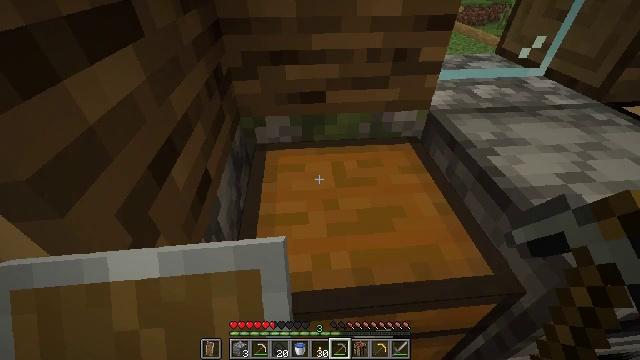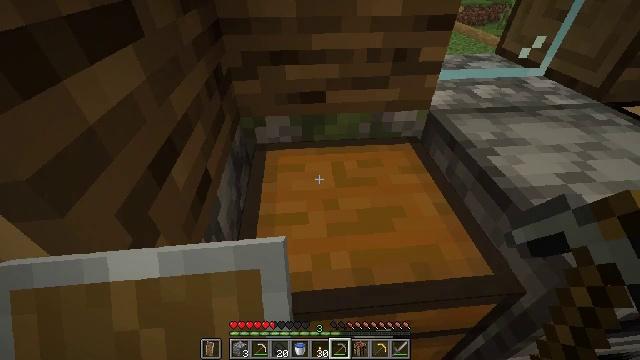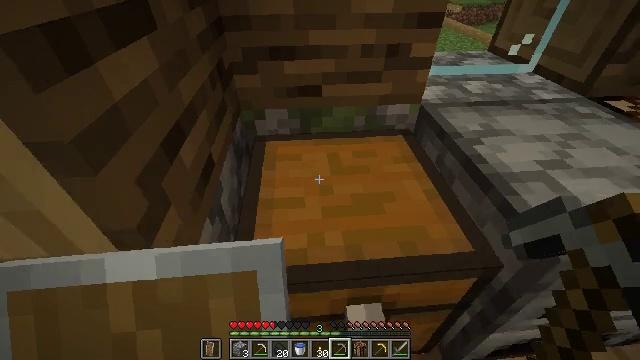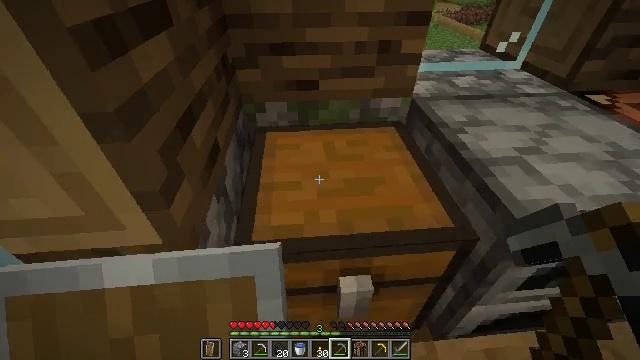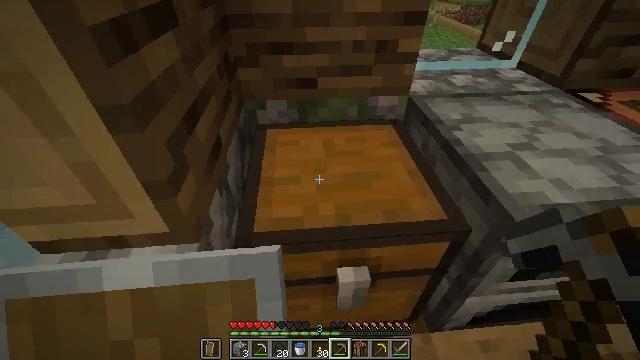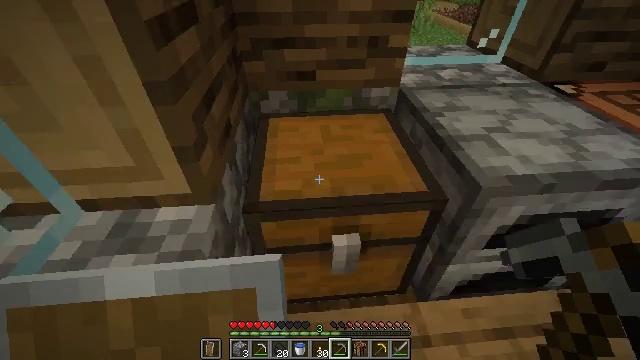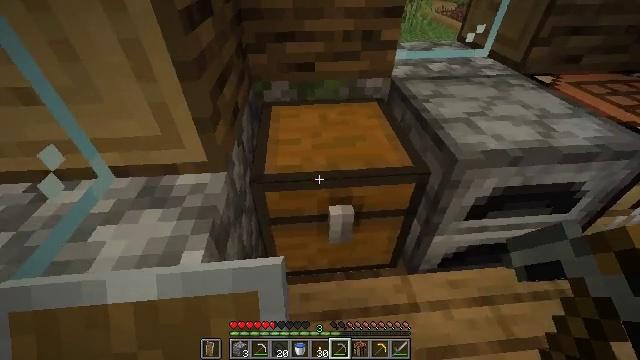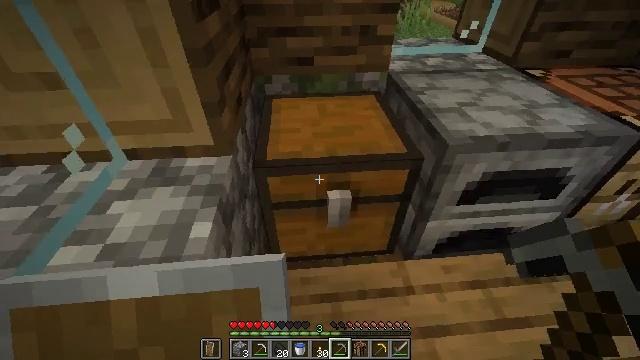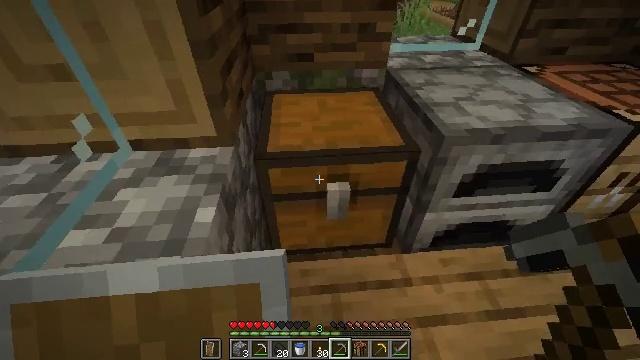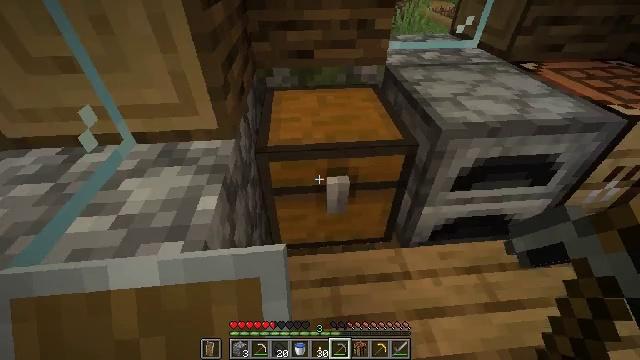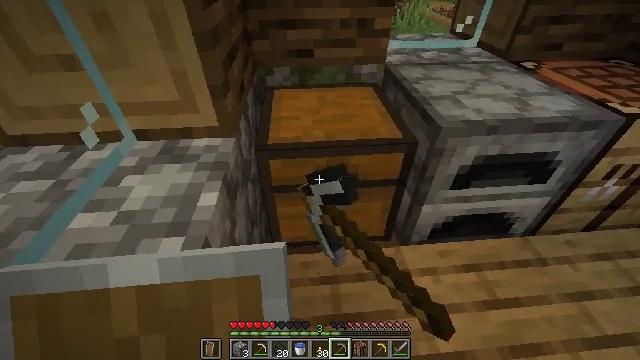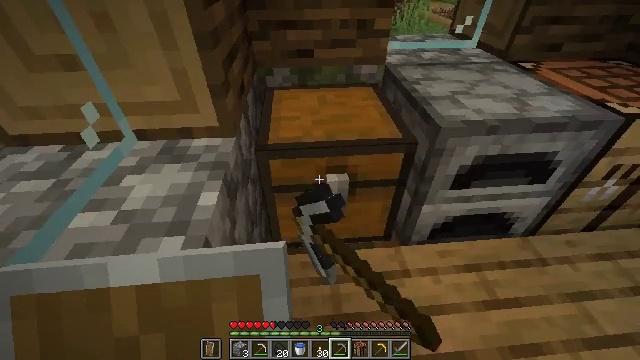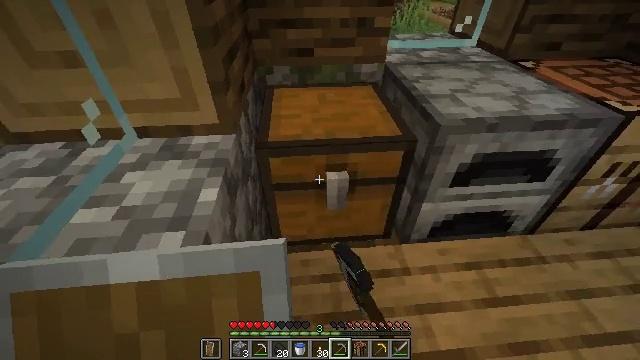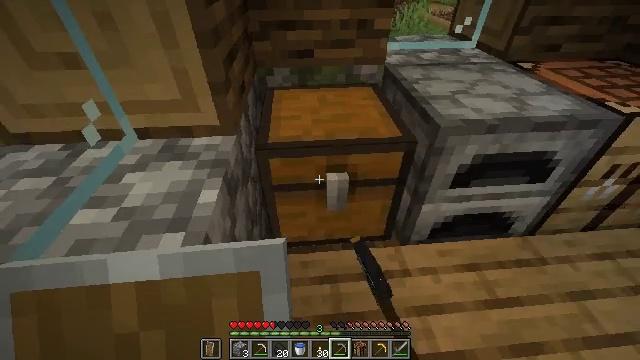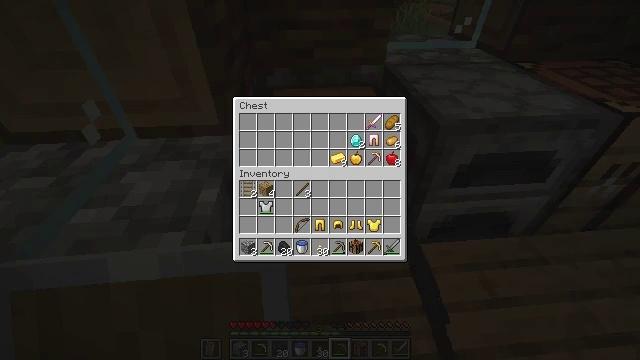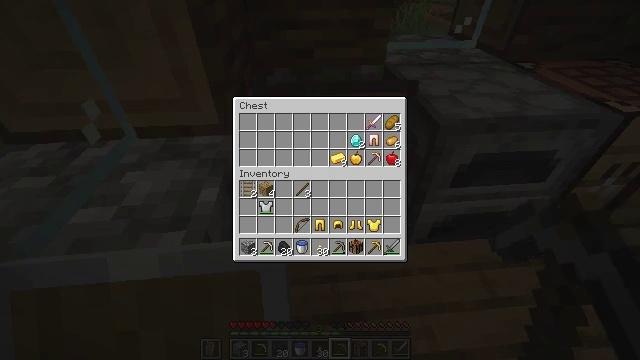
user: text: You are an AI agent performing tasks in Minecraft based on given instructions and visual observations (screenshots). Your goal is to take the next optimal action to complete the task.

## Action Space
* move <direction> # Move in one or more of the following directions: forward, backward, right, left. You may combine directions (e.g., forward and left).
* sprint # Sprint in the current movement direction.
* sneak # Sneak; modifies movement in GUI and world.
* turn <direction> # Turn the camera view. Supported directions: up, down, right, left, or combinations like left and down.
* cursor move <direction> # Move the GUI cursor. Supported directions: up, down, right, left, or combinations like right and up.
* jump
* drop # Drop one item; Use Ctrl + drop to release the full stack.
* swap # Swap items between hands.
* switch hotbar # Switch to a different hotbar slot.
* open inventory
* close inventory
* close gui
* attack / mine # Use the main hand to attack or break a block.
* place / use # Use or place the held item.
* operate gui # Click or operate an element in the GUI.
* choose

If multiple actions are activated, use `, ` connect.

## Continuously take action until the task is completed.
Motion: motion action
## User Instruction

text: Collect the grass from the surface.
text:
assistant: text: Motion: no_op
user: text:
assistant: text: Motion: move back
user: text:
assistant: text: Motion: move back
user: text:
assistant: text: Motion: move back
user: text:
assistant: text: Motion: move back
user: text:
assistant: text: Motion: no_op
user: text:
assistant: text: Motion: no_op
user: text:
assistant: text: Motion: no_op
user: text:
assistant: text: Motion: use / place
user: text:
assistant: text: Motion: use / place
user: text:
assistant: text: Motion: use / place
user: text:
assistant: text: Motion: no_op
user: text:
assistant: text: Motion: no_op
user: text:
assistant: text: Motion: no_op
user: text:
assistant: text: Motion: no_op
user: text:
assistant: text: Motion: no_op
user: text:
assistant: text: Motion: no_op
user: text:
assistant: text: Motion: no_op
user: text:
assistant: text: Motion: no_op
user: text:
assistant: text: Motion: no_op
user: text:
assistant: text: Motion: no_op
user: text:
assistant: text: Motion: no_op
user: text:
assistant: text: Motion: turn down
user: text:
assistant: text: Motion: turn down
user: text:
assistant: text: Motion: turn down
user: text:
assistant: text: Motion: turn left and down
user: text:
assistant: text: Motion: no_op
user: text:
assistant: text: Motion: no_op
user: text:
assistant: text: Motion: no_op
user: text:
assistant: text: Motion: no_op